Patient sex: M
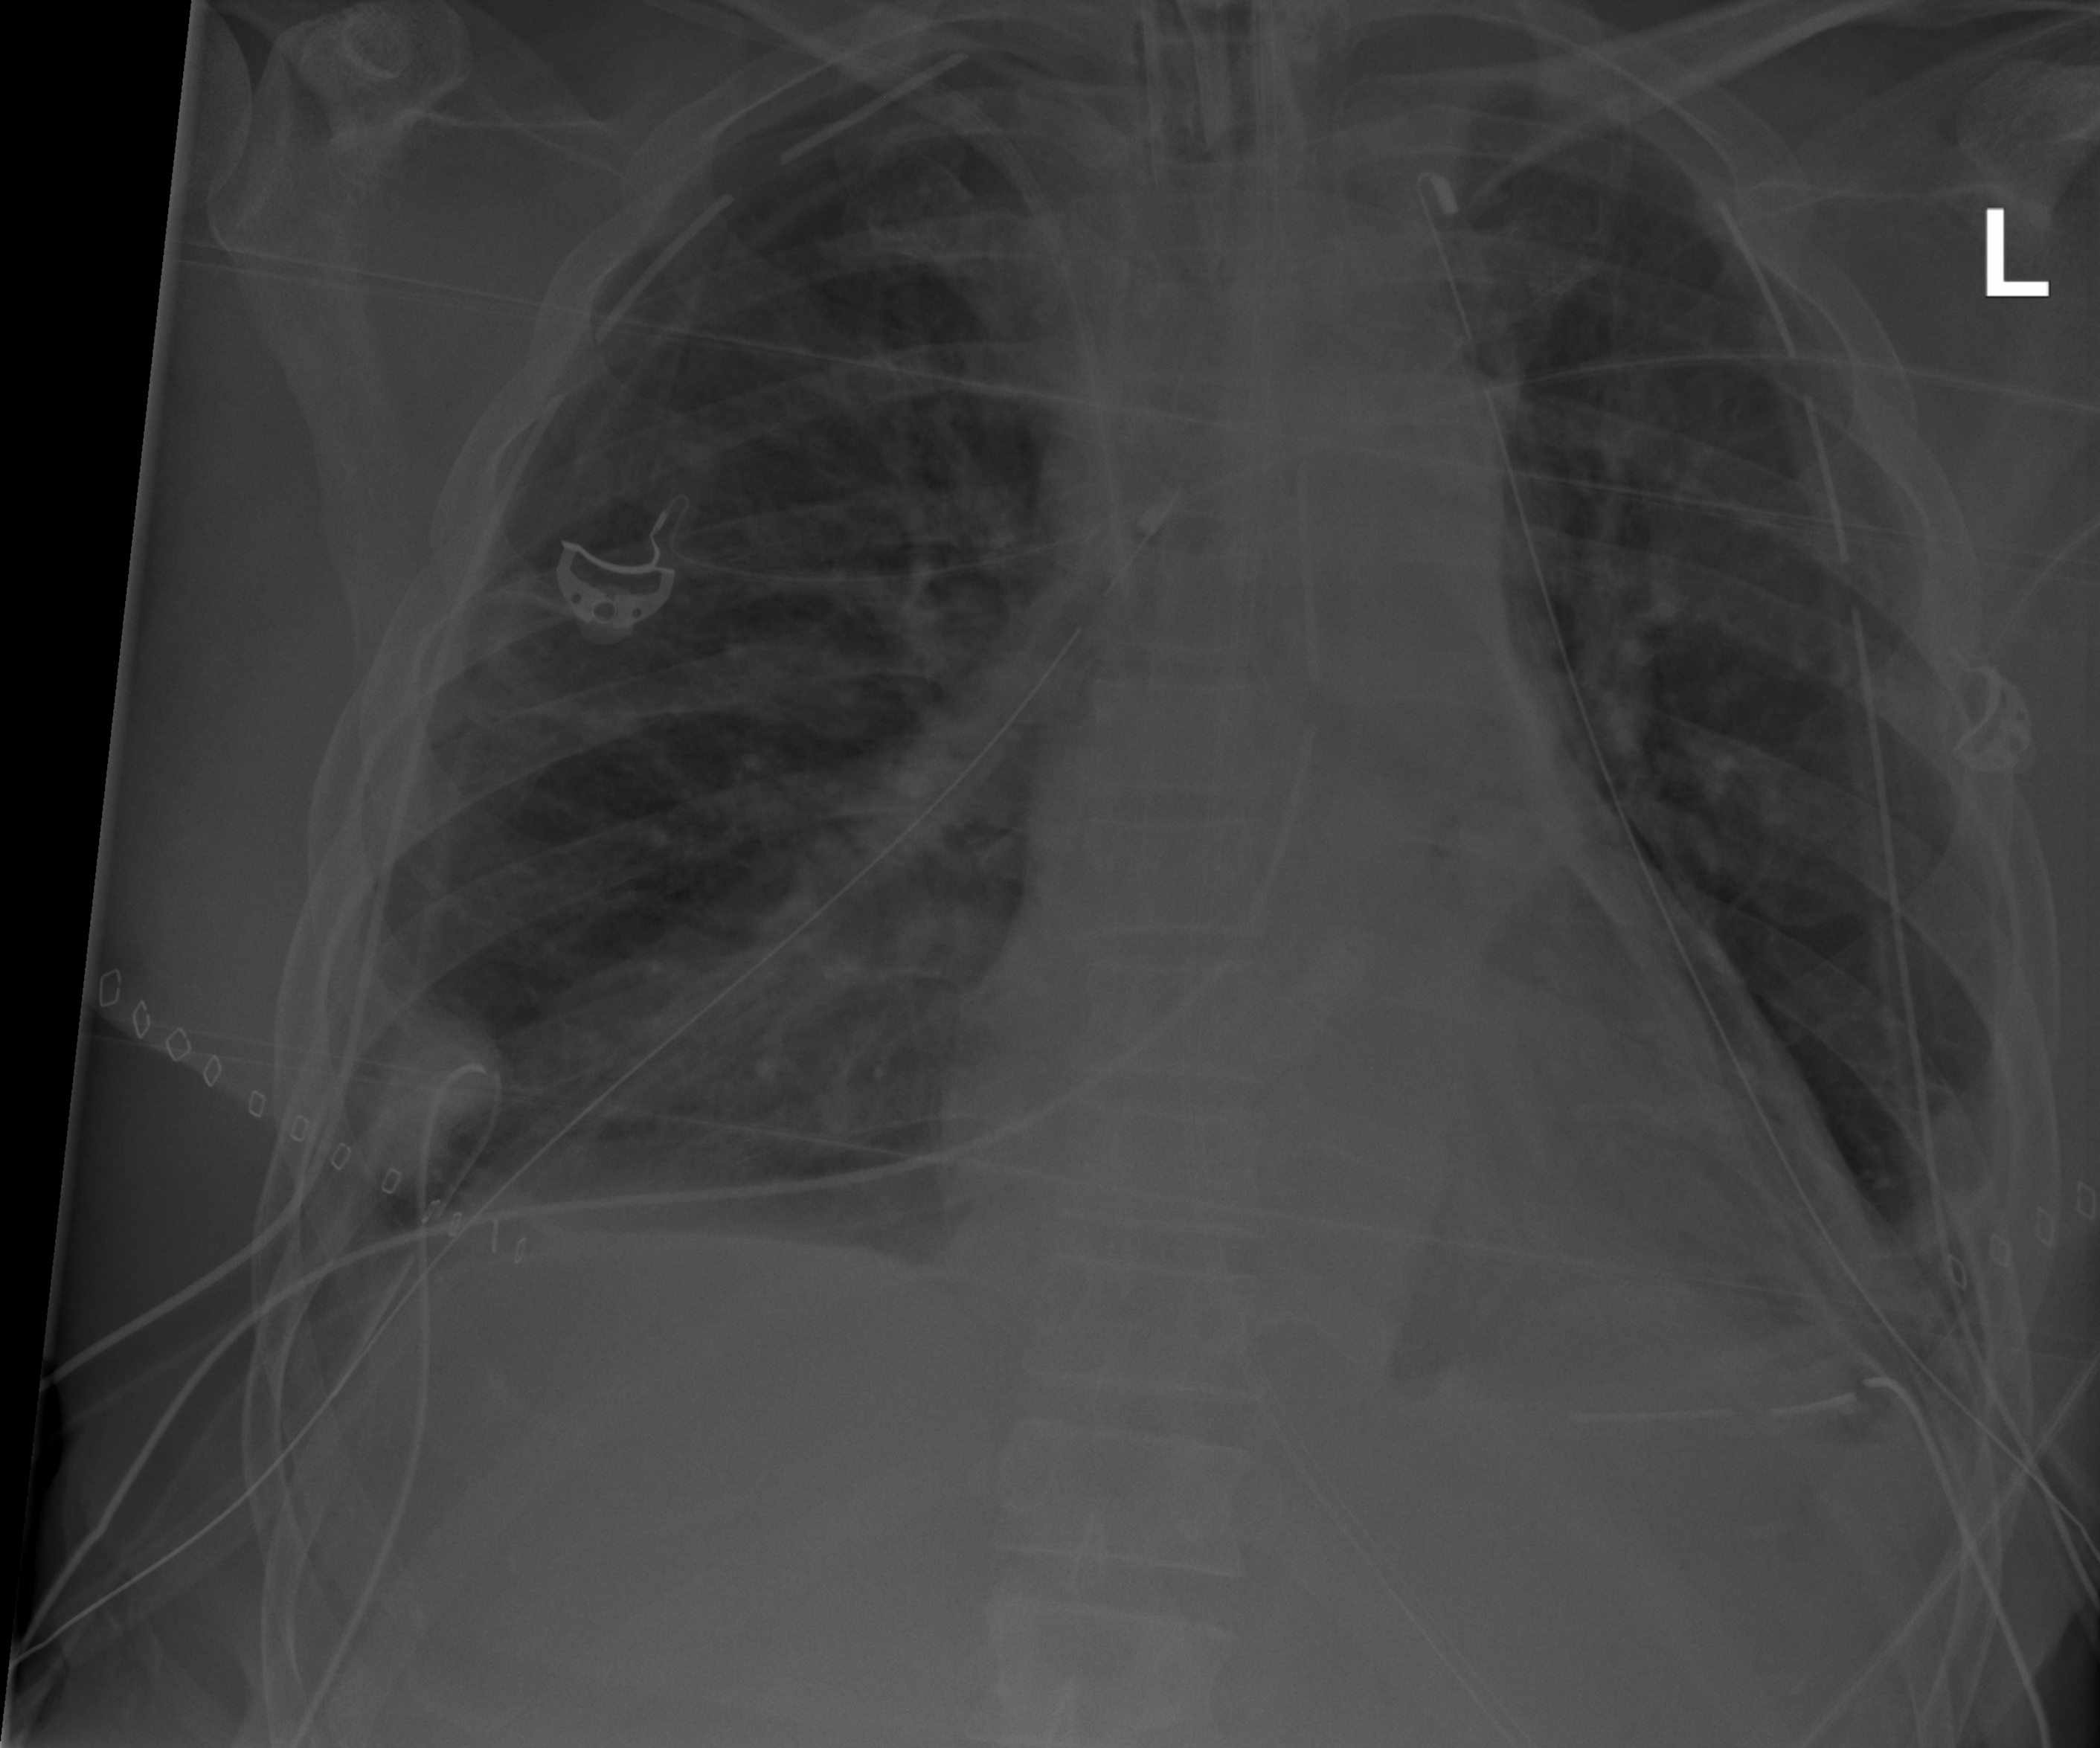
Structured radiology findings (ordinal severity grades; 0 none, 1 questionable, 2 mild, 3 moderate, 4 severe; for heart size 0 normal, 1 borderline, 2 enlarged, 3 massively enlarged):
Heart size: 0
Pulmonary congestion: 0
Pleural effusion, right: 2
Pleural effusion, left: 2
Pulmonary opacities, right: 2
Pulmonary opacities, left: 0
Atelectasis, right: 2
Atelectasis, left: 2